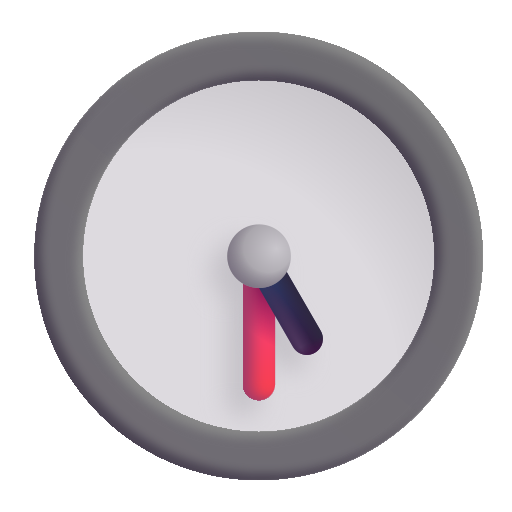
five thirty color